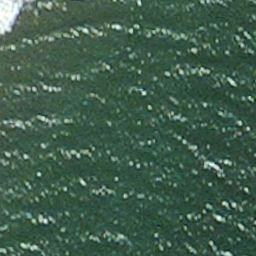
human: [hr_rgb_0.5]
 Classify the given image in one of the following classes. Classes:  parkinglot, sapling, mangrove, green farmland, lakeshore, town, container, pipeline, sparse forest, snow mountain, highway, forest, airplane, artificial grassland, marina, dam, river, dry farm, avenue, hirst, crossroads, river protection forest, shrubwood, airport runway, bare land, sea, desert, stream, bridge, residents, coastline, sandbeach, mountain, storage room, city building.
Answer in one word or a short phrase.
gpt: sea